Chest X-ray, AP view. Patient: 58 years old, sex M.
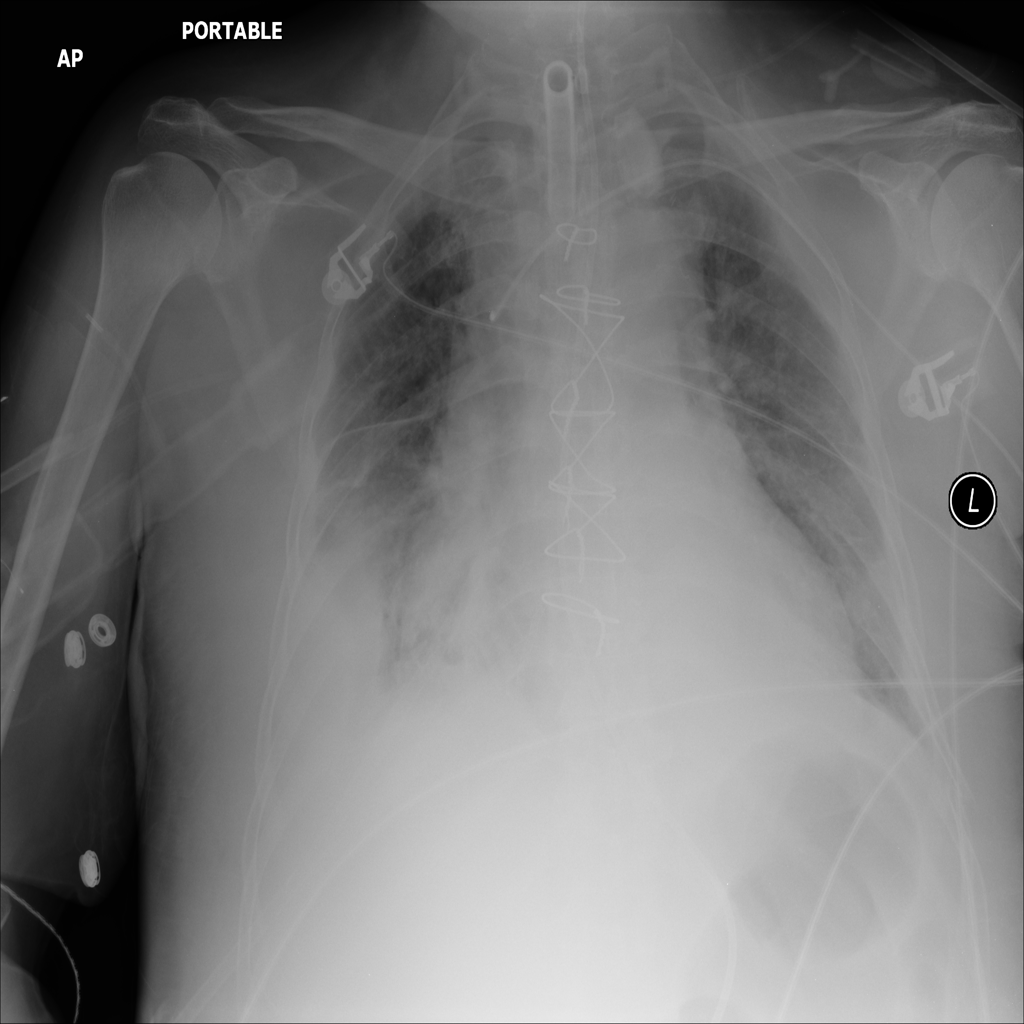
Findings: Consolidation